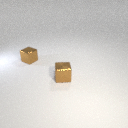
small brown metal cube in front of small brown metal cube